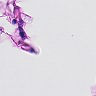
Metastatic tissue present: no